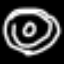
Label: donut